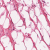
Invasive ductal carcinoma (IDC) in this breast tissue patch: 0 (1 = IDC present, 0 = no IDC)